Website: walmart
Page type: store-pickup
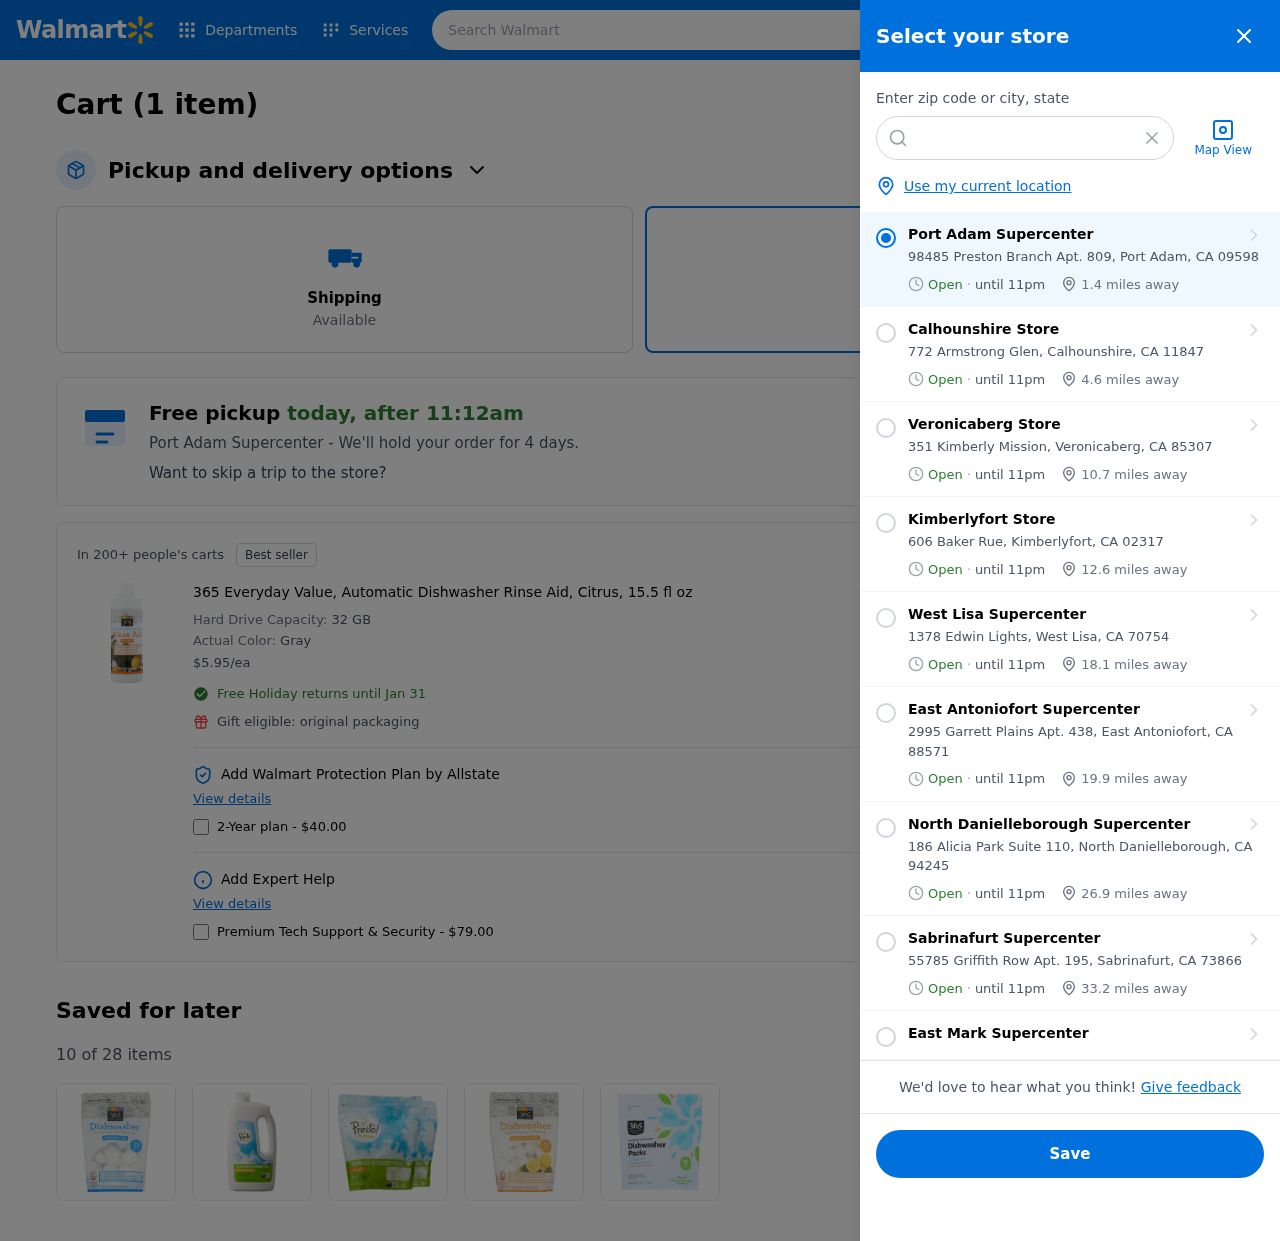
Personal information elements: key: PII_CITY
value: Port Adam
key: PII_CITY
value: Port Adam Supercenter
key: PII_CITY_STATE_ZIP
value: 98485 Preston Branch Apt. 809, Port Adam, CA 09598
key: PII_LOCATION1_CITY
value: Calhounshire Store
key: PII_LOCATION1_CITY_STATE_ZIP
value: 772 Armstrong Glen, Calhounshire, CA 11847
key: PII_LOCATION2_CITY
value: Veronicaberg Store
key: PII_LOCATION2_CITY_STATE_ZIP
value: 351 Kimberly Mission, Veronicaberg, CA 85307
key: PII_LOCATION3_CITY
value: Kimberlyfort Store
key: PII_LOCATION3_CITY_STATE_ZIP
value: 606 Baker Rue, Kimberlyfort, CA 02317
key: PII_LOCATION4_CITY
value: West Lisa Supercenter
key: PII_LOCATION4_CITY_STATE_ZIP
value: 1378 Edwin Lights, West Lisa, CA 70754
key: PII_LOCATION5_CITY
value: East Antoniofort Supercenter
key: PII_LOCATION5_CITY_STATE_ZIP
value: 2995 Garrett Plains Apt. 438, East Antoniofort, CA 88571
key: PII_LOCATION6_CITY
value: North Danielleborough Supercenter
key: PII_LOCATION6_CITY_STATE_ZIP
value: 186 Alicia Park Suite 110, North Danielleborough, CA 94245
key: PII_LOCATION7_CITY
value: Sabrinafurt Supercenter
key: PII_LOCATION7_CITY_STATE_ZIP
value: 55785 Griffith Row Apt. 195, Sabrinafurt, CA 73866
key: PII_LOCATION8_CITY
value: East Mark Supercenter
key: PII_POSTCODE
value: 09598
Product elements: key: PRODUCT1_NAME
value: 365 Everyday Value, Automatic Dishwasher Rinse Aid, Citrus, 15.5 fl oz
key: PRODUCT1_PRICE
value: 5.95
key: PRODUCT1_DESC
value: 32 GB
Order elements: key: ORDER_NUM_ITEMS
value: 1
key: ORDER_NUM_ITEMS
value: Cart (1 item)
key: ORDER_DELIVERY_DATE
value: today, after 11:12am
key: ORDER_ITEM1_QUANTITY
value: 1
Search elements: key: HEADER_SEARCH
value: Search Walmart
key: SEARCH_LOCATION
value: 09598